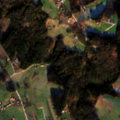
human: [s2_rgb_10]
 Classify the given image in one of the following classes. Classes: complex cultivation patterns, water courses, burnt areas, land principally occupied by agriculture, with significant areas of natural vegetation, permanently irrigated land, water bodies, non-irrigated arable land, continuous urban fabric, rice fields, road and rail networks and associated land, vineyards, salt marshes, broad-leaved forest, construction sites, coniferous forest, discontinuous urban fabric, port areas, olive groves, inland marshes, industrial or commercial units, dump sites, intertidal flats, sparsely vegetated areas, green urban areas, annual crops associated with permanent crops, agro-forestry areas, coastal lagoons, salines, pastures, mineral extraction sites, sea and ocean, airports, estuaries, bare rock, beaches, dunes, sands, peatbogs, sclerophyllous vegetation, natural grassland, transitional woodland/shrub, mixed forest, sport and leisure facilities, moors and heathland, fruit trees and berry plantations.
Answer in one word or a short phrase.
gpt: pastures, complex cultivation patterns, mixed forest